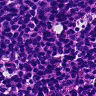
Metastatic tissue present: no